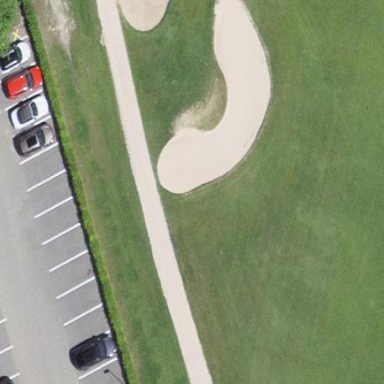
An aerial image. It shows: Golf bunker.